Question: How can we calculate timing? I mean when pressed click it's should start(time) and when finished load page than stop. when you searching in google, its shown you a time how long it takes. on image i show what i want
'''
foreach (string bug in bugs)
{
webBrowser.Navigate(new Uri(url));
webBrowser.Document.GetElementById("product").SetAttribute("value", product);
webBrowser.Document.GetElementById("version").SetAttribute("value", version);
webBrowser.Document.GetElementById("commit").InvokeMember("click");
//Need code to wait for page to load before continuing.
}
'''

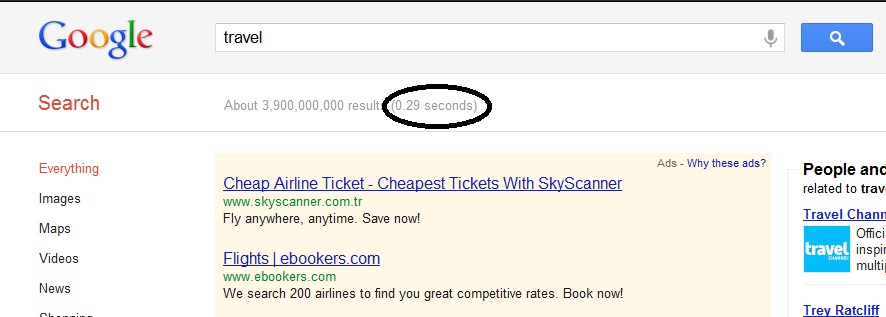
Answer: Well it's pretty easy, first, NC = NavigateComplete Event, and DC = DocumentComplete Event, and WB is the WebBrowser1 (or WebBrowser) Control's name in your program.
Now, you basically get the number of ticks (or time) of the first NC event, and the ticks (or time) of the last DC event, and you subtract the NC time from the DC time. Also, when the NC is fired, you want to check in the NC event the pDisp property, and if it is equal to 'WB.object' - if it is, this tells you it's the top-level document on the page, which is useful if there are frames since more than one would occur. Also, most importantly, the top-level document NC event always occurs first.
Secondly, the top-level documents DC event always occurs last, so you check to make sure the pDisp is the same object as 'WB.object' in the DC event before you take your DC timing.
To do the check, in VB it's as follows (similar in C#):
Do this check and Save time in NC event, and do the same for the DC event while saving the time in a second global variable of course, so you can subtract them later.
NC Event:
'''
If pDisp Is WB.object Then
' I use this API, but there are better ways to do this in .NET,
' such as DateTime.Now.
tNCTime = GetTickCount()
End If
'''
DC Event:
'''
If pDisp Is WB.object Then
' I use this API, but there are better ways to do this in .NET,
' such as DateTime.Now.
tDCTime = GetTickCount()
' You can do this elsewhere, but here is fine too, since when this occurs,
' we know loading is done.
tResult = tDCTime - tNCTime ' More details on this below...
End If
'''
Declarations should go in a global module somewhere, depending on how your code is structured, of course, if they are all in the same namespace, no need to go global.
'''
Dim tNCTime As DateTime
Dim tDCTime As DateTime
' Below Only if using DateTime.Now, declare as Integer if you're using Tick Counts.
Dim tResult As TimeSpan
'''
Now, the advantage of doing the WB.object check is that it also tells you when the webpage is done loading :)... so in the DC event's IF Then End If check, you can place the calculation :). Cool?
If you use tick counts, its in milliseconds, so don't forget to divide by 1000 to get it in seconds, and ensure its saved as a double or a decimal since an integer or a long will cause an overflow.
Let me know if this has worked for you and if I have understood your question correctly. If there is anything else I can do to help, let me know. I love giving back to the people on this site that has helped me so much. (hola @Hans Passant if you're reading hehe).
PS:
Also, as an aside, since you are a new user, please don't forget to accept as an "Answer" if this answers your question, so it will not come up under "Unanswered" section any longer.